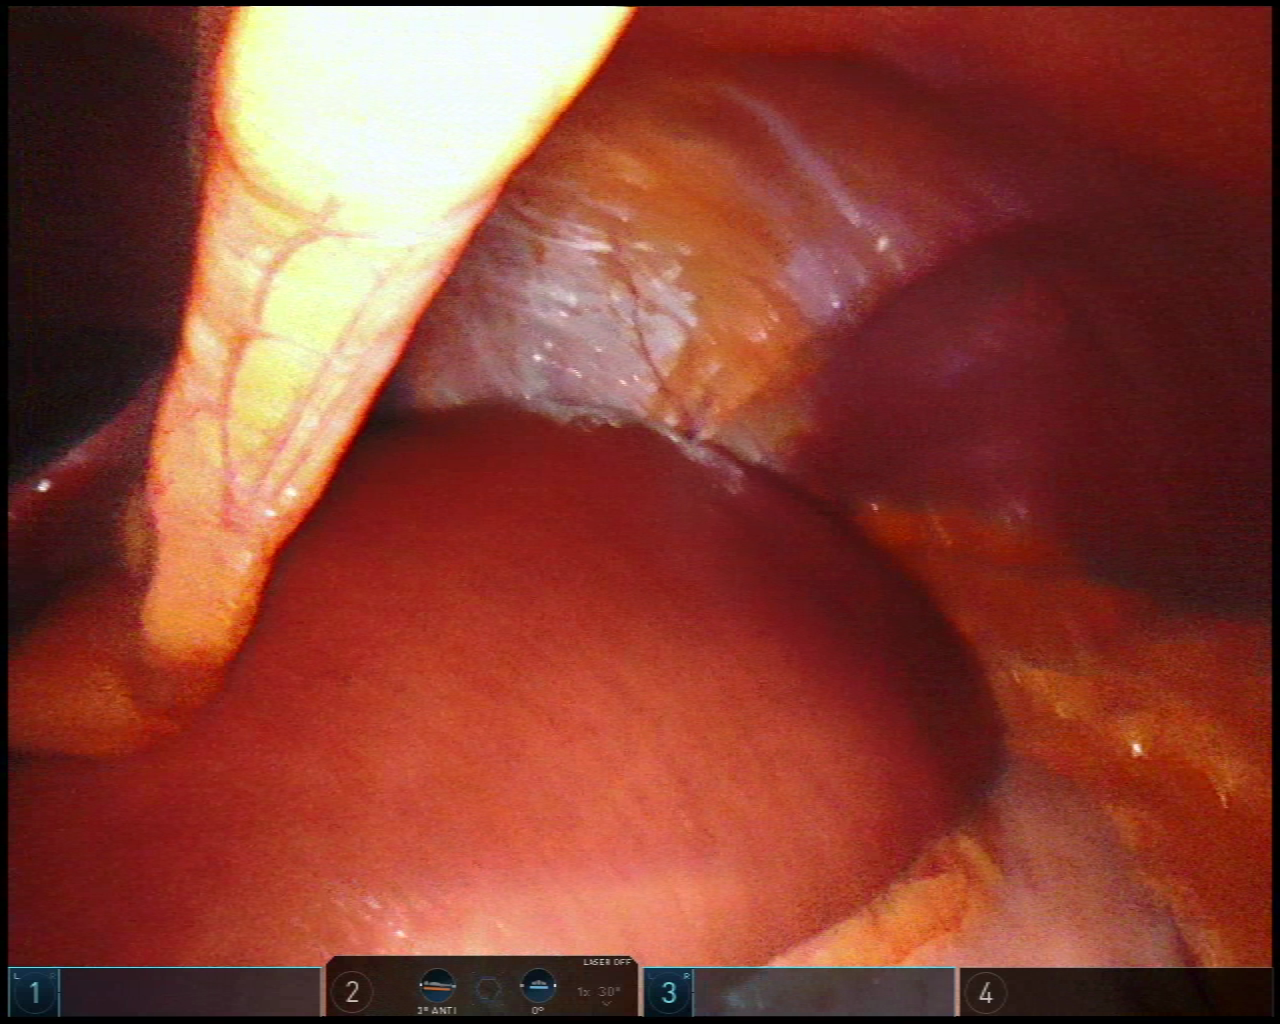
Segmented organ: liver
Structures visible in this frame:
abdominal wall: yes
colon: no
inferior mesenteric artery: no
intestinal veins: no
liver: yes
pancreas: no
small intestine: no
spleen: no
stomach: yes
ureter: no
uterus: no
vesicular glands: no